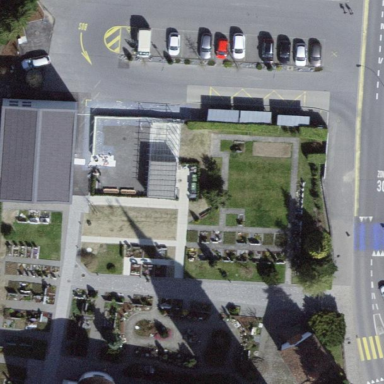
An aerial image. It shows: Cemetery.